Field crop: maize
Growth stage: 2
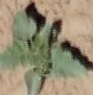
Species: datura